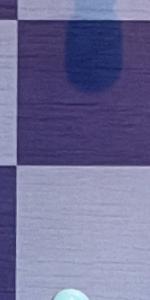
Label: Empty